Question: In my iPhone application I would like to communicate with a firmware device. During a connection they can to ask for a pairing key but they said they are not having provision to provide what is the key to enter.

In this situation USP(User Smart Phone) never knows the key to enter. What shall we do to communicate with device ?
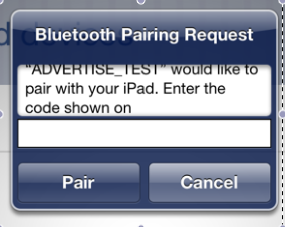
Answer: > they said they are not having provision to provide what is the key to enter
I'm not sure I completely understand this sentence but if the user is given a device that has a specific pin/key, then that has to be documented somewhere for them. This is the same situation as it is with a SIM card's PIN. That code is set by the manufacturer and the user gets to know it when she buys the card. If the code is the same for all devices, then you can add it to your application and show it to the user in some way.
The iPhone application cannot dismiss or enter any value in the pairing dialog, this is sure.